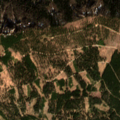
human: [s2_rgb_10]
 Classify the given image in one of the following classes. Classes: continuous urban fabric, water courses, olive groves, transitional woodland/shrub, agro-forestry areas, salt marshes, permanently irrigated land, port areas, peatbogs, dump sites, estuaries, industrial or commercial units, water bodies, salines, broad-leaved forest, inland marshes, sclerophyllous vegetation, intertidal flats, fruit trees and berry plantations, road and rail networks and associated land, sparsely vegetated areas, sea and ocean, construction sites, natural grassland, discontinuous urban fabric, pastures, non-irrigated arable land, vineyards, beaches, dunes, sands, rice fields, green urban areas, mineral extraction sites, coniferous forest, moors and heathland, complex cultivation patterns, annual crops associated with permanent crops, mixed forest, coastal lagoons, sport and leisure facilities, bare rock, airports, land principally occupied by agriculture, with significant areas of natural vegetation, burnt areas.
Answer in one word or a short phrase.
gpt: coniferous forest